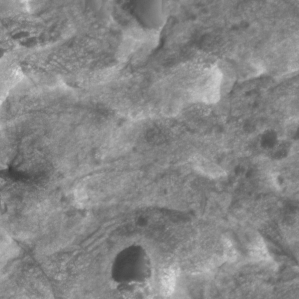
Label: non_frost